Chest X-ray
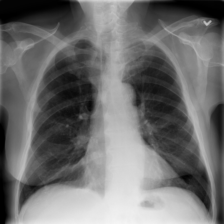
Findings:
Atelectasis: negative
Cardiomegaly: negative
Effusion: negative
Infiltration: negative
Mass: negative
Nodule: negative
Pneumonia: negative
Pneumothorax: negative
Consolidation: negative
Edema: negative
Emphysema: negative
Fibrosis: negative
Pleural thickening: negative
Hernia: negative